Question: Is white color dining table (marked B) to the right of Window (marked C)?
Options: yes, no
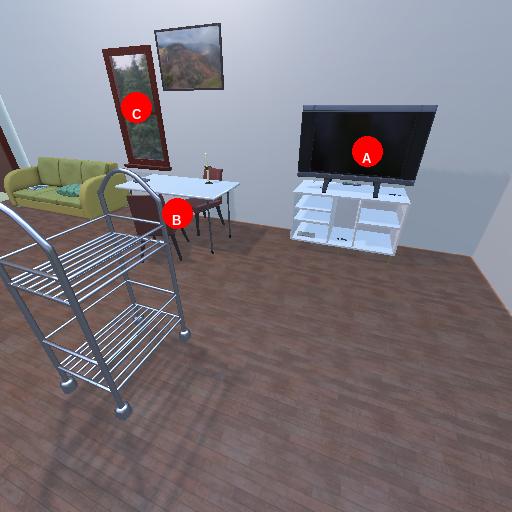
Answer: yes